二年级 · 图论
面这些图分别是谁看到的？(填序号) (6 分)

(1)
(2)

$(\quad)$

$(\quad)$
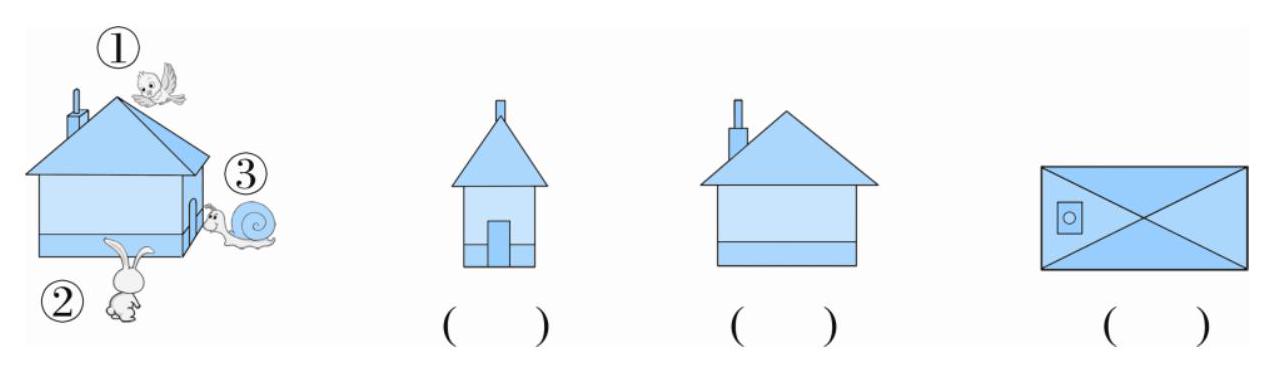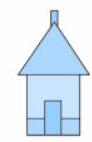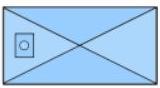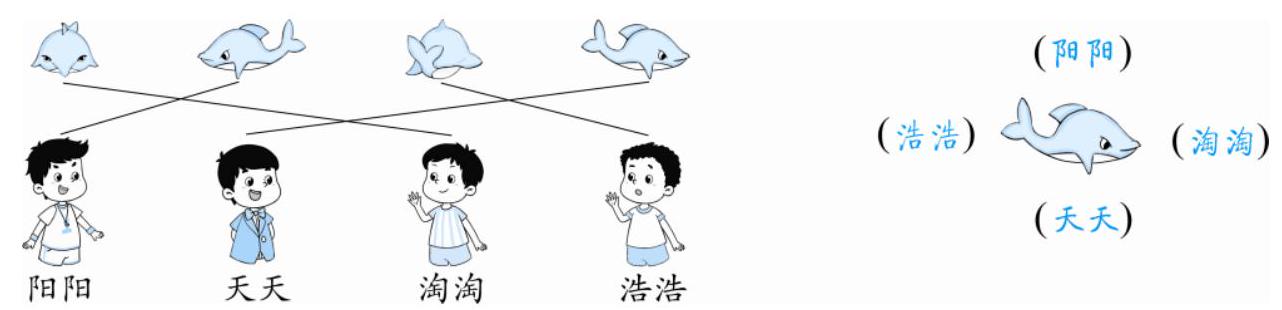
答案:

( (3) )

( (2) )

( (1) )